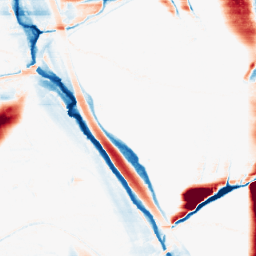
Category: morphological
Decomposition family: morphological_rect
Decomposition parameters: operation: average
width: 50
height: 5
Upsampling method: bilinear
Upsampling parameters: scale: 8
Upsampling scale: 8